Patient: sex M, age 19
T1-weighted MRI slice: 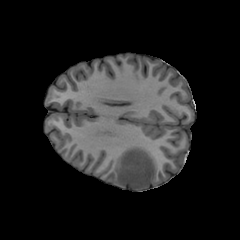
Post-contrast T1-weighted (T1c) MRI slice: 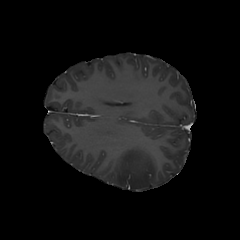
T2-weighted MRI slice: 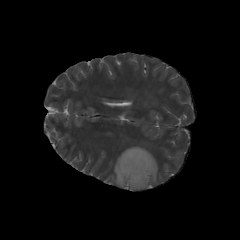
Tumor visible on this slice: yes
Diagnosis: Oligodendroglioma, IDH-mutant, 1p/19q-codeleted
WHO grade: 3